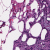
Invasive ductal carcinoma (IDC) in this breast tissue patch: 0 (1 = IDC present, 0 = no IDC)